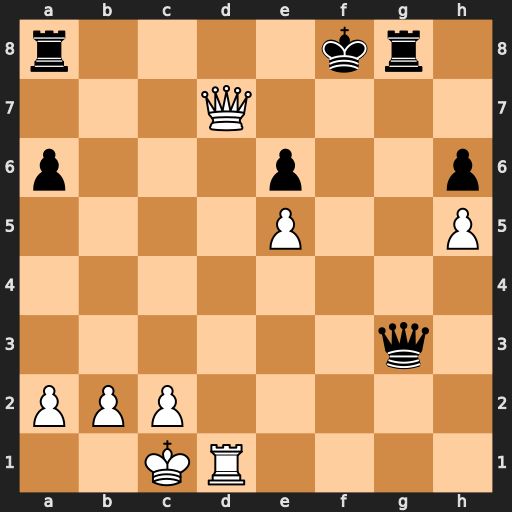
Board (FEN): r4kr1/3Q4/p3p2p/4P2P/8/6q1/PPP5/2KR4
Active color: w
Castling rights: -
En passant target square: -
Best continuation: Rf1+ Qf4+ Rxf4#